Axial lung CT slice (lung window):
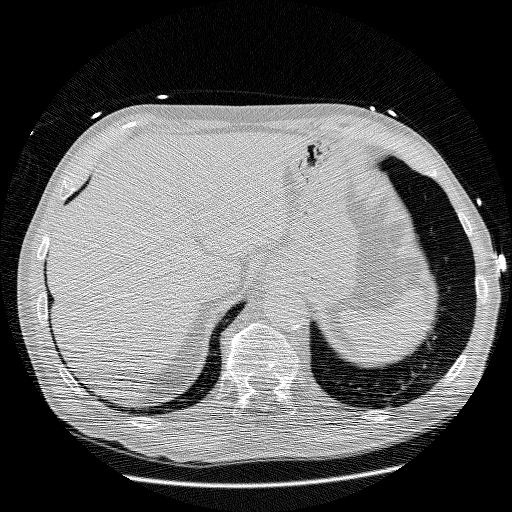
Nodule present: no